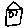
Label: house